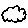
Label: cloud